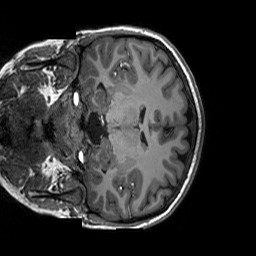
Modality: T1w
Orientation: coronal
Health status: ill
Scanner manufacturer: siemens
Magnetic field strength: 3 T
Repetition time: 2.3 s
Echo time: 0.00226 s